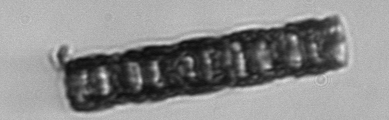
Label: Paralia_sulcata